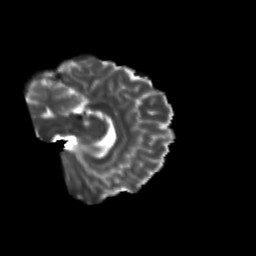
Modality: T2w
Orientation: sagittal
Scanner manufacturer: siemens
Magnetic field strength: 3 T
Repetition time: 9.2 s
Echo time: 0.084 s